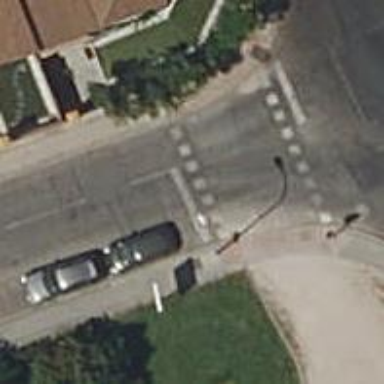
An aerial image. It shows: Road crossing with traffic signals.